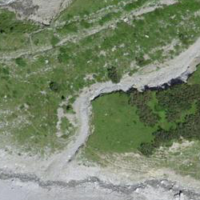
EUNIS habitat code: 26
Species observed at this site:
Epipactis atrorubens